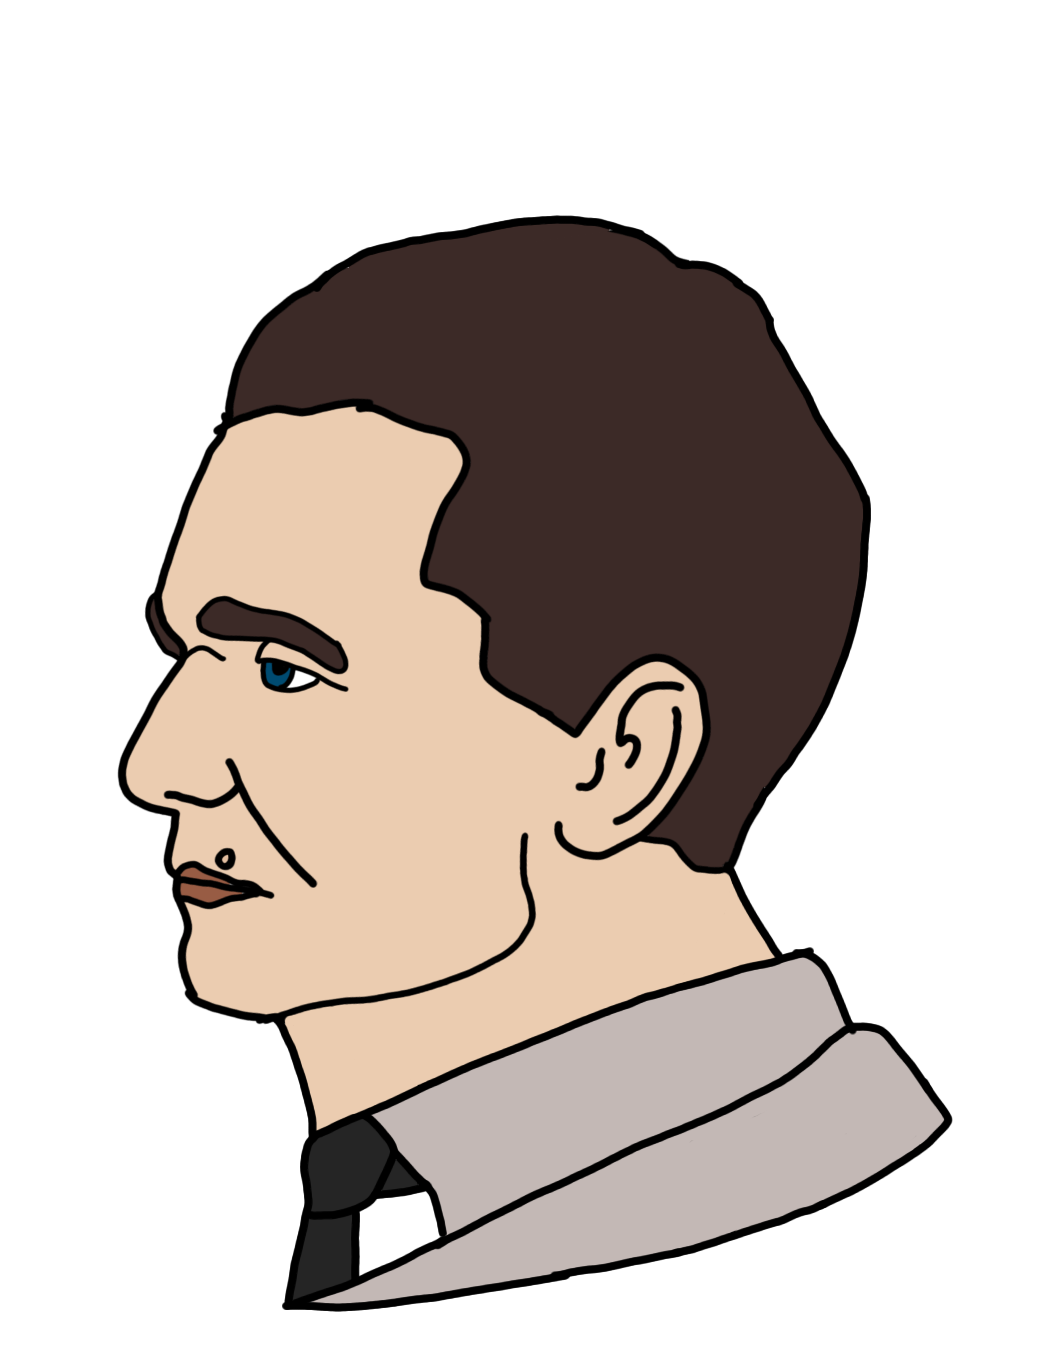
Label: 4_Yes_Chad